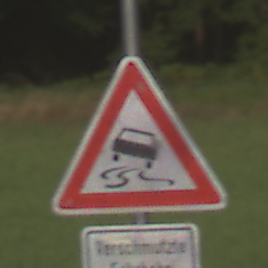
Verkehrszeichen: SchleuderOderRutschgefahr
Zusatzzeichen unten: HinweiseAufGefahrenDurchVerbaleAngabe4
Umgebung: Outdoor, Nature
Tageszeit: SunriseSunset
Wetter: PartlyCloudy
Licht: Natural
Jahreszeit: NotSpecified
Kontrast: MediumContrast